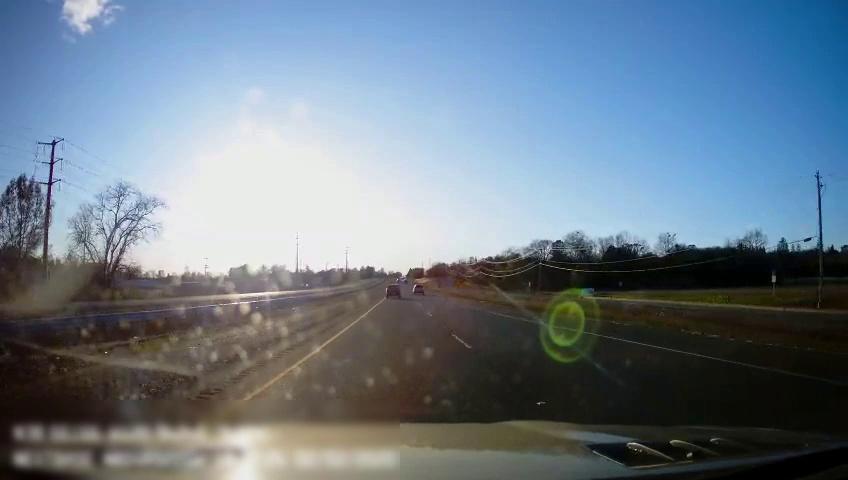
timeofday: Day
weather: Sunny
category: Drivable Space
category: Drivable Space
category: Drivable Space
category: Vehicles | Truck
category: Vehicles | SUV
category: Lanes | Current Lane
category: Lanes | Current Lane
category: Lanes | Alternate Lane